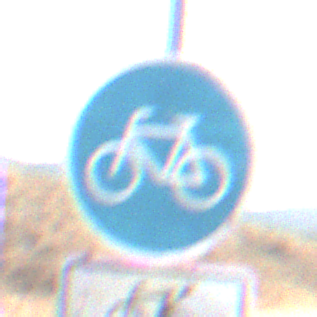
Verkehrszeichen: Radweg
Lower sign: EinspurigeFahrzeugeFrei6
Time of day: Midday
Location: Outdoor (RoadRail)
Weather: Clear
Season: Summer
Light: Natural